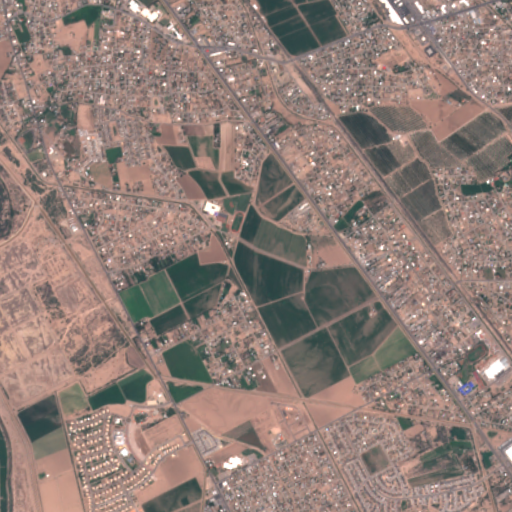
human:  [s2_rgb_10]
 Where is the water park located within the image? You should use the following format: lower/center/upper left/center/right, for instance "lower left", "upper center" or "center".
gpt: The water park is located in the upper left of the image.
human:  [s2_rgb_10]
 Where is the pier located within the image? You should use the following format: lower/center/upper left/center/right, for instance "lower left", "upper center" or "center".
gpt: The pier is located in the upper left of the image.
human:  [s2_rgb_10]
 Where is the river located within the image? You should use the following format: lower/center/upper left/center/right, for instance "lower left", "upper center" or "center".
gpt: The river is located in the left of the image.
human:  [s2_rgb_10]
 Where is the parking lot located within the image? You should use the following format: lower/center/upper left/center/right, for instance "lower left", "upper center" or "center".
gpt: There is no parking lot in the image.